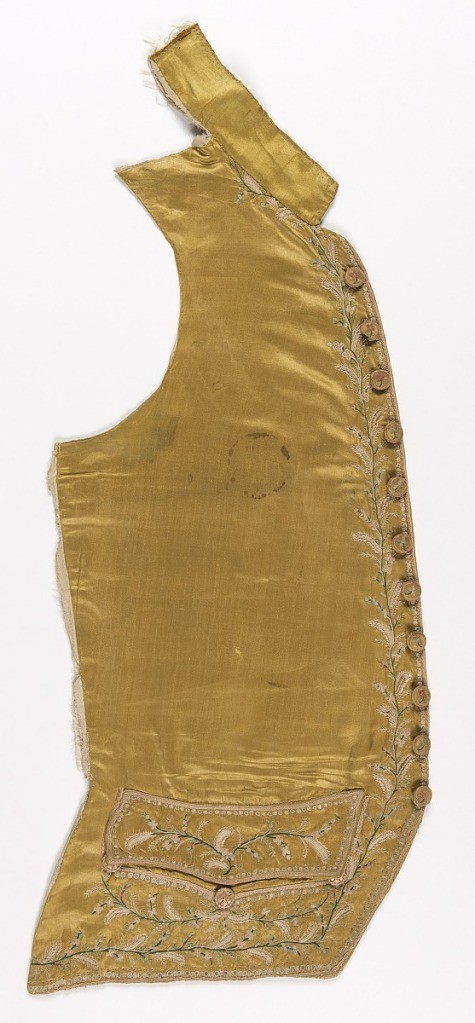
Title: Waistcoat fronts
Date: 1760–1770
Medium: silk Technique: embroidered on satin weave
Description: Pair of waistcoat fronts in ochre silk satin, embroidered along the front and lower edges with a floral vine; covered buttons. Short standup collar.